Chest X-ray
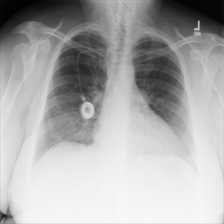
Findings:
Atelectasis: negative
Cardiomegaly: negative
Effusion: negative
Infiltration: negative
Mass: negative
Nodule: negative
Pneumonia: negative
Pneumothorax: negative
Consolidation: negative
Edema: negative
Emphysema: negative
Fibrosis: negative
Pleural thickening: negative
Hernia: negative